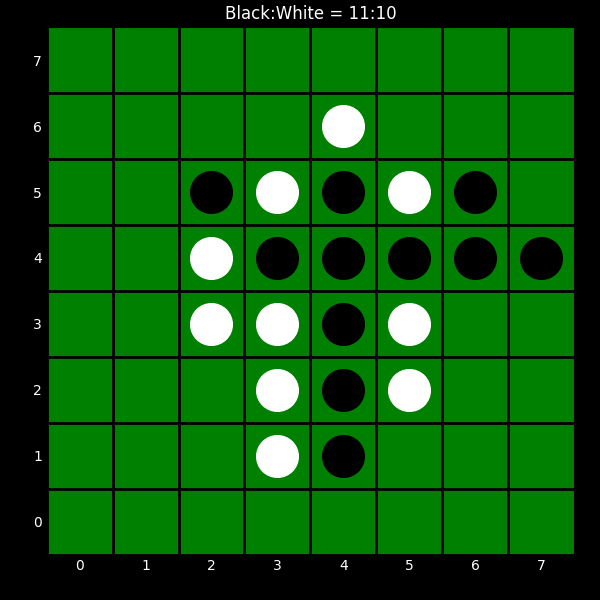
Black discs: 11
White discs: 10